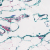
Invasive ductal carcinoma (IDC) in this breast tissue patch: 0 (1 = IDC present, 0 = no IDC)